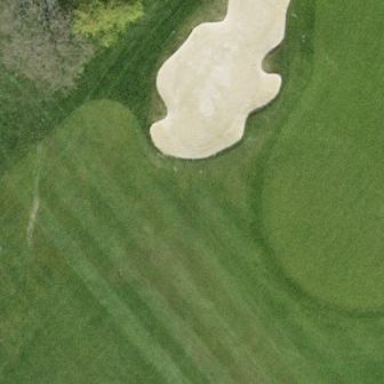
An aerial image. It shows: Sand bunker on golf course.